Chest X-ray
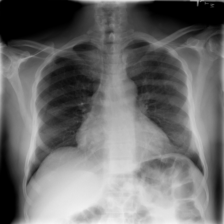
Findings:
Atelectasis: positive
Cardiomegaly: negative
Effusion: negative
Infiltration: negative
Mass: negative
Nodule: negative
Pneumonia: negative
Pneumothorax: negative
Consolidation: negative
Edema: negative
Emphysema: negative
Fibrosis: negative
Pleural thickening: negative
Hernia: negative